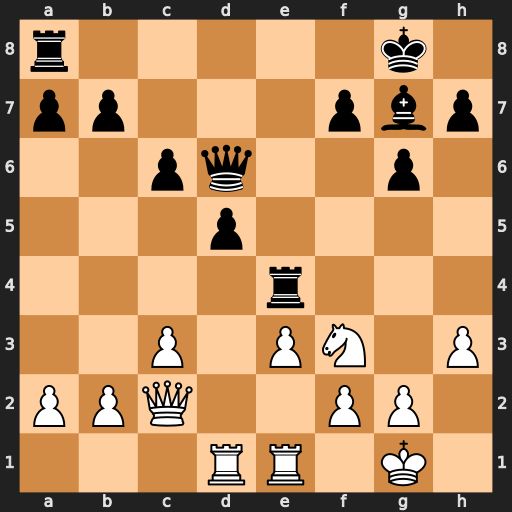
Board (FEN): r5k1/pp3pbp/2pq2p1/3p4/4r3/2P1PN1P/PPQ2PP1/3RR1K1
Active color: w
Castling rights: -
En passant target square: -
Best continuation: Qxe4 dxe4 Rxd6